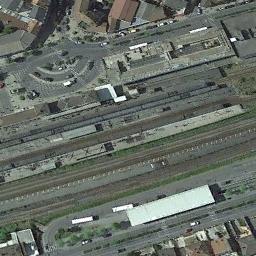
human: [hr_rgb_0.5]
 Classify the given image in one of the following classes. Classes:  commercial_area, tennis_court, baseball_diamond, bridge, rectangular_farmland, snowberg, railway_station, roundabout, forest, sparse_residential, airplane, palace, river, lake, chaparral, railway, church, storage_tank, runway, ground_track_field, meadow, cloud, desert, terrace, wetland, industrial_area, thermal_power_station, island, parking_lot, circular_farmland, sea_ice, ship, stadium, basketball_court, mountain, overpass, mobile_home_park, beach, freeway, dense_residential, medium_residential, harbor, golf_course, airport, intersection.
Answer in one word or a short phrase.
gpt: railway